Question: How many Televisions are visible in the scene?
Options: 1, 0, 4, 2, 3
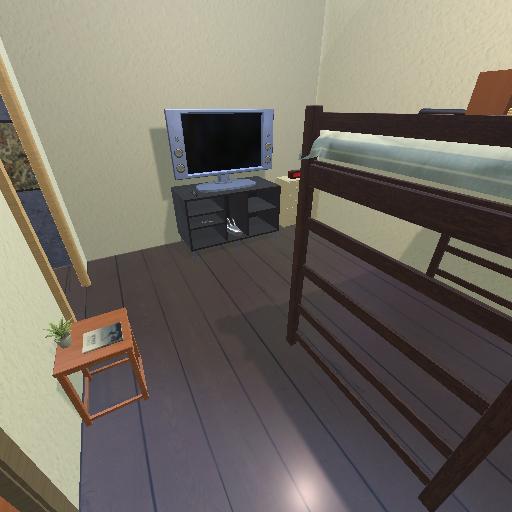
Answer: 1